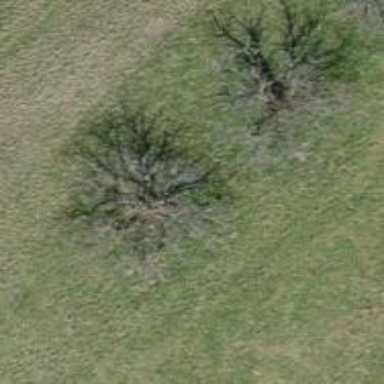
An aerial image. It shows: Broadleaved tree with lush foliage.